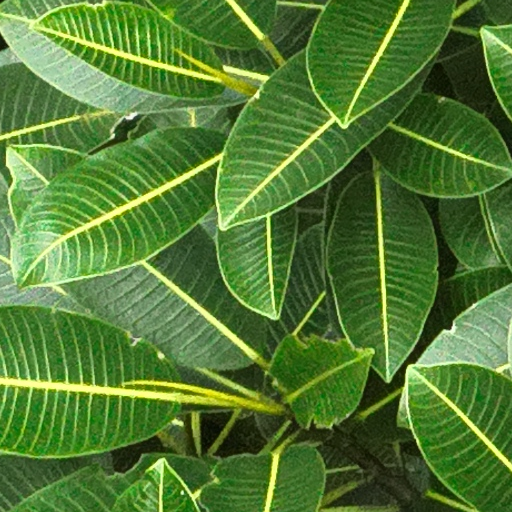
Species: Ficus insipida
GBIF accepted scientific name: Ficus insipida
Crown area (m\u00b2): 178.873